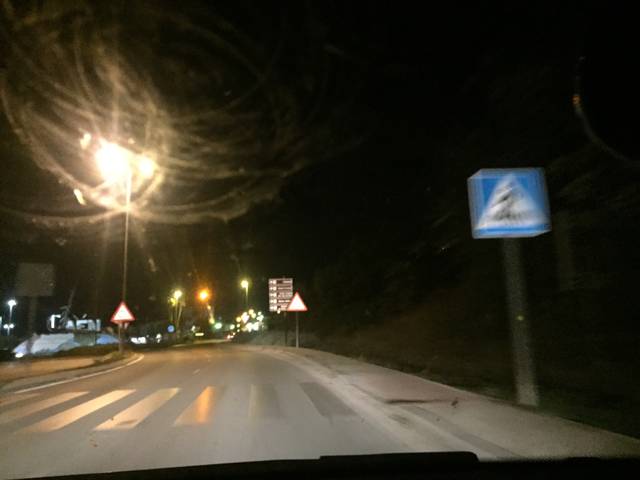
Region: Spain
Coordinates: 37.779, -3.814